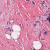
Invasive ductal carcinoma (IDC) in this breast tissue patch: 1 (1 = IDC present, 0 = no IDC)